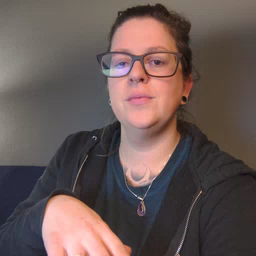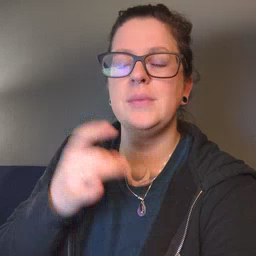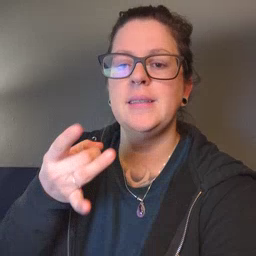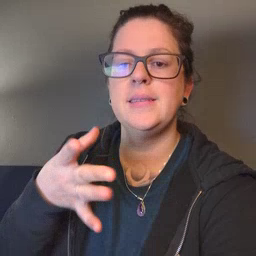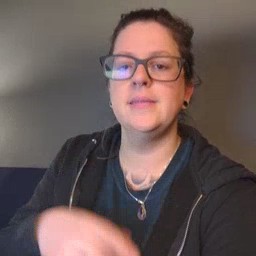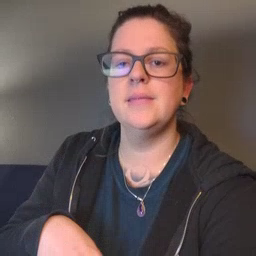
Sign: hate